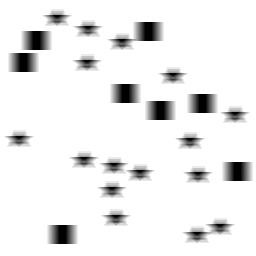
Squares: 8
Triangles: 0
Stars: 16
Total shapes: 24